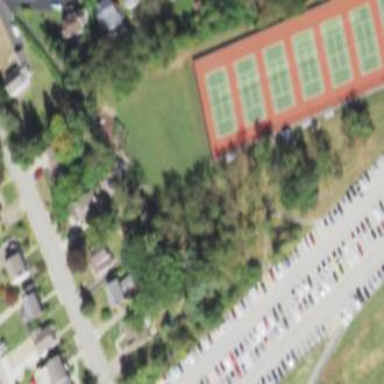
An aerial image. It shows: Tennis court on pitch designated for leisure land.